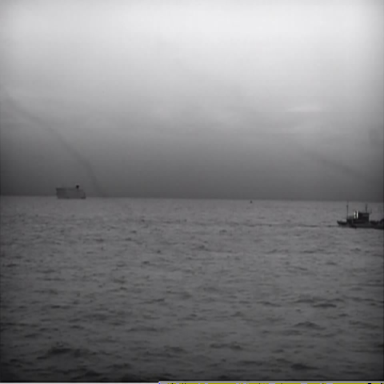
There are two objects shown in the infrared image, including a bulk_carrier, and a container_ship.